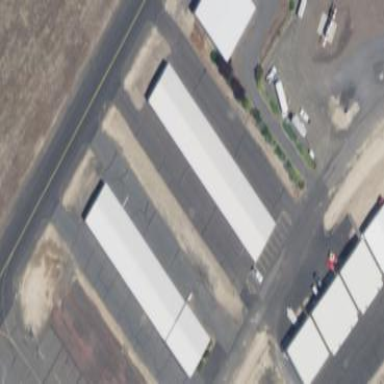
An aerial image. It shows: Hangar at the airport.